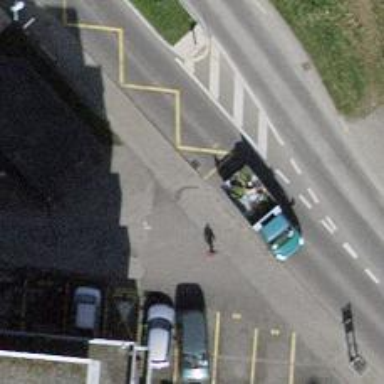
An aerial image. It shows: Sidewalk with asphalt surface leading to platform for public transport. The platform has shelter.